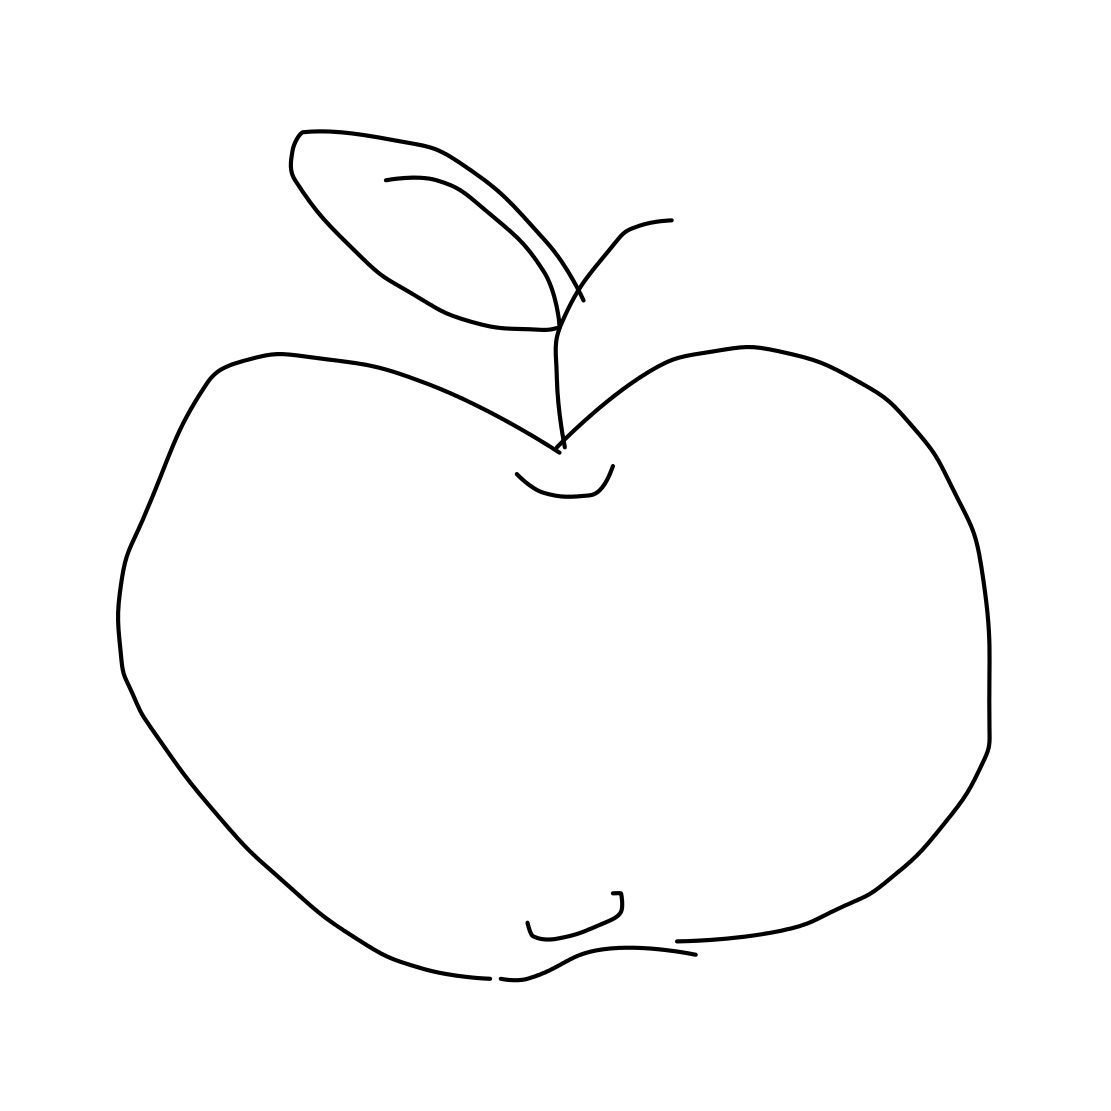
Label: apple